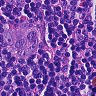
Metastatic tissue present: yes